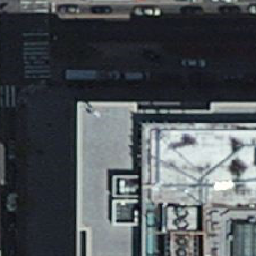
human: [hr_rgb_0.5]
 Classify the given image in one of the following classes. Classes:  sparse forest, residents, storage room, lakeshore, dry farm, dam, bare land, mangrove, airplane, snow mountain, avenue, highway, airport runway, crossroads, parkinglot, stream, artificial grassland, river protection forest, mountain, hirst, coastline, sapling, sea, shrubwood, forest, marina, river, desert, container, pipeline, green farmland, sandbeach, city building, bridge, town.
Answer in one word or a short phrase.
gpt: city building